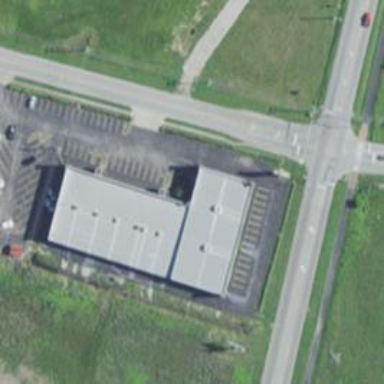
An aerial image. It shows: Building housing furniture shop.